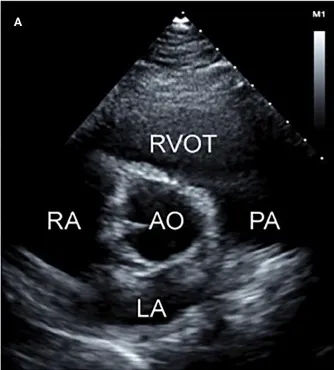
Post-operation two-dimensional transthoracic echocardiographic images. Short-axis view at the aortic valve level showing the perforation of the left sinus of Valsalva repair.
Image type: radiology (ultrasound)